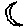
Label: moon